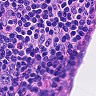
Metastatic tissue present: no